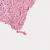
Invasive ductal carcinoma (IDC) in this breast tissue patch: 1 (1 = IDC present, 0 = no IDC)